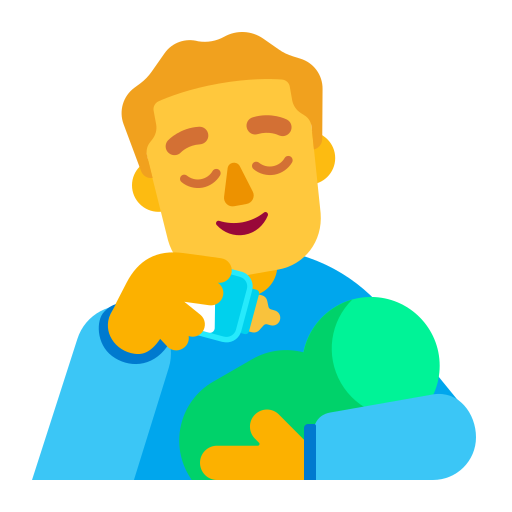
man feeding baby flat default